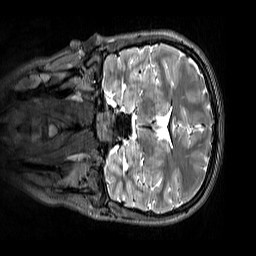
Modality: T2w
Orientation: coronal
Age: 12
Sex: female
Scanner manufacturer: siemens
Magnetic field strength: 3 T
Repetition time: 3.2 s
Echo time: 0.408 s